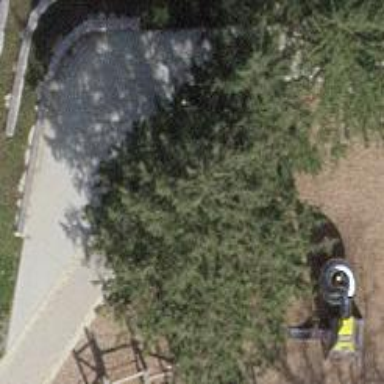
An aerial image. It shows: Needle-leaved tree in natural setting.